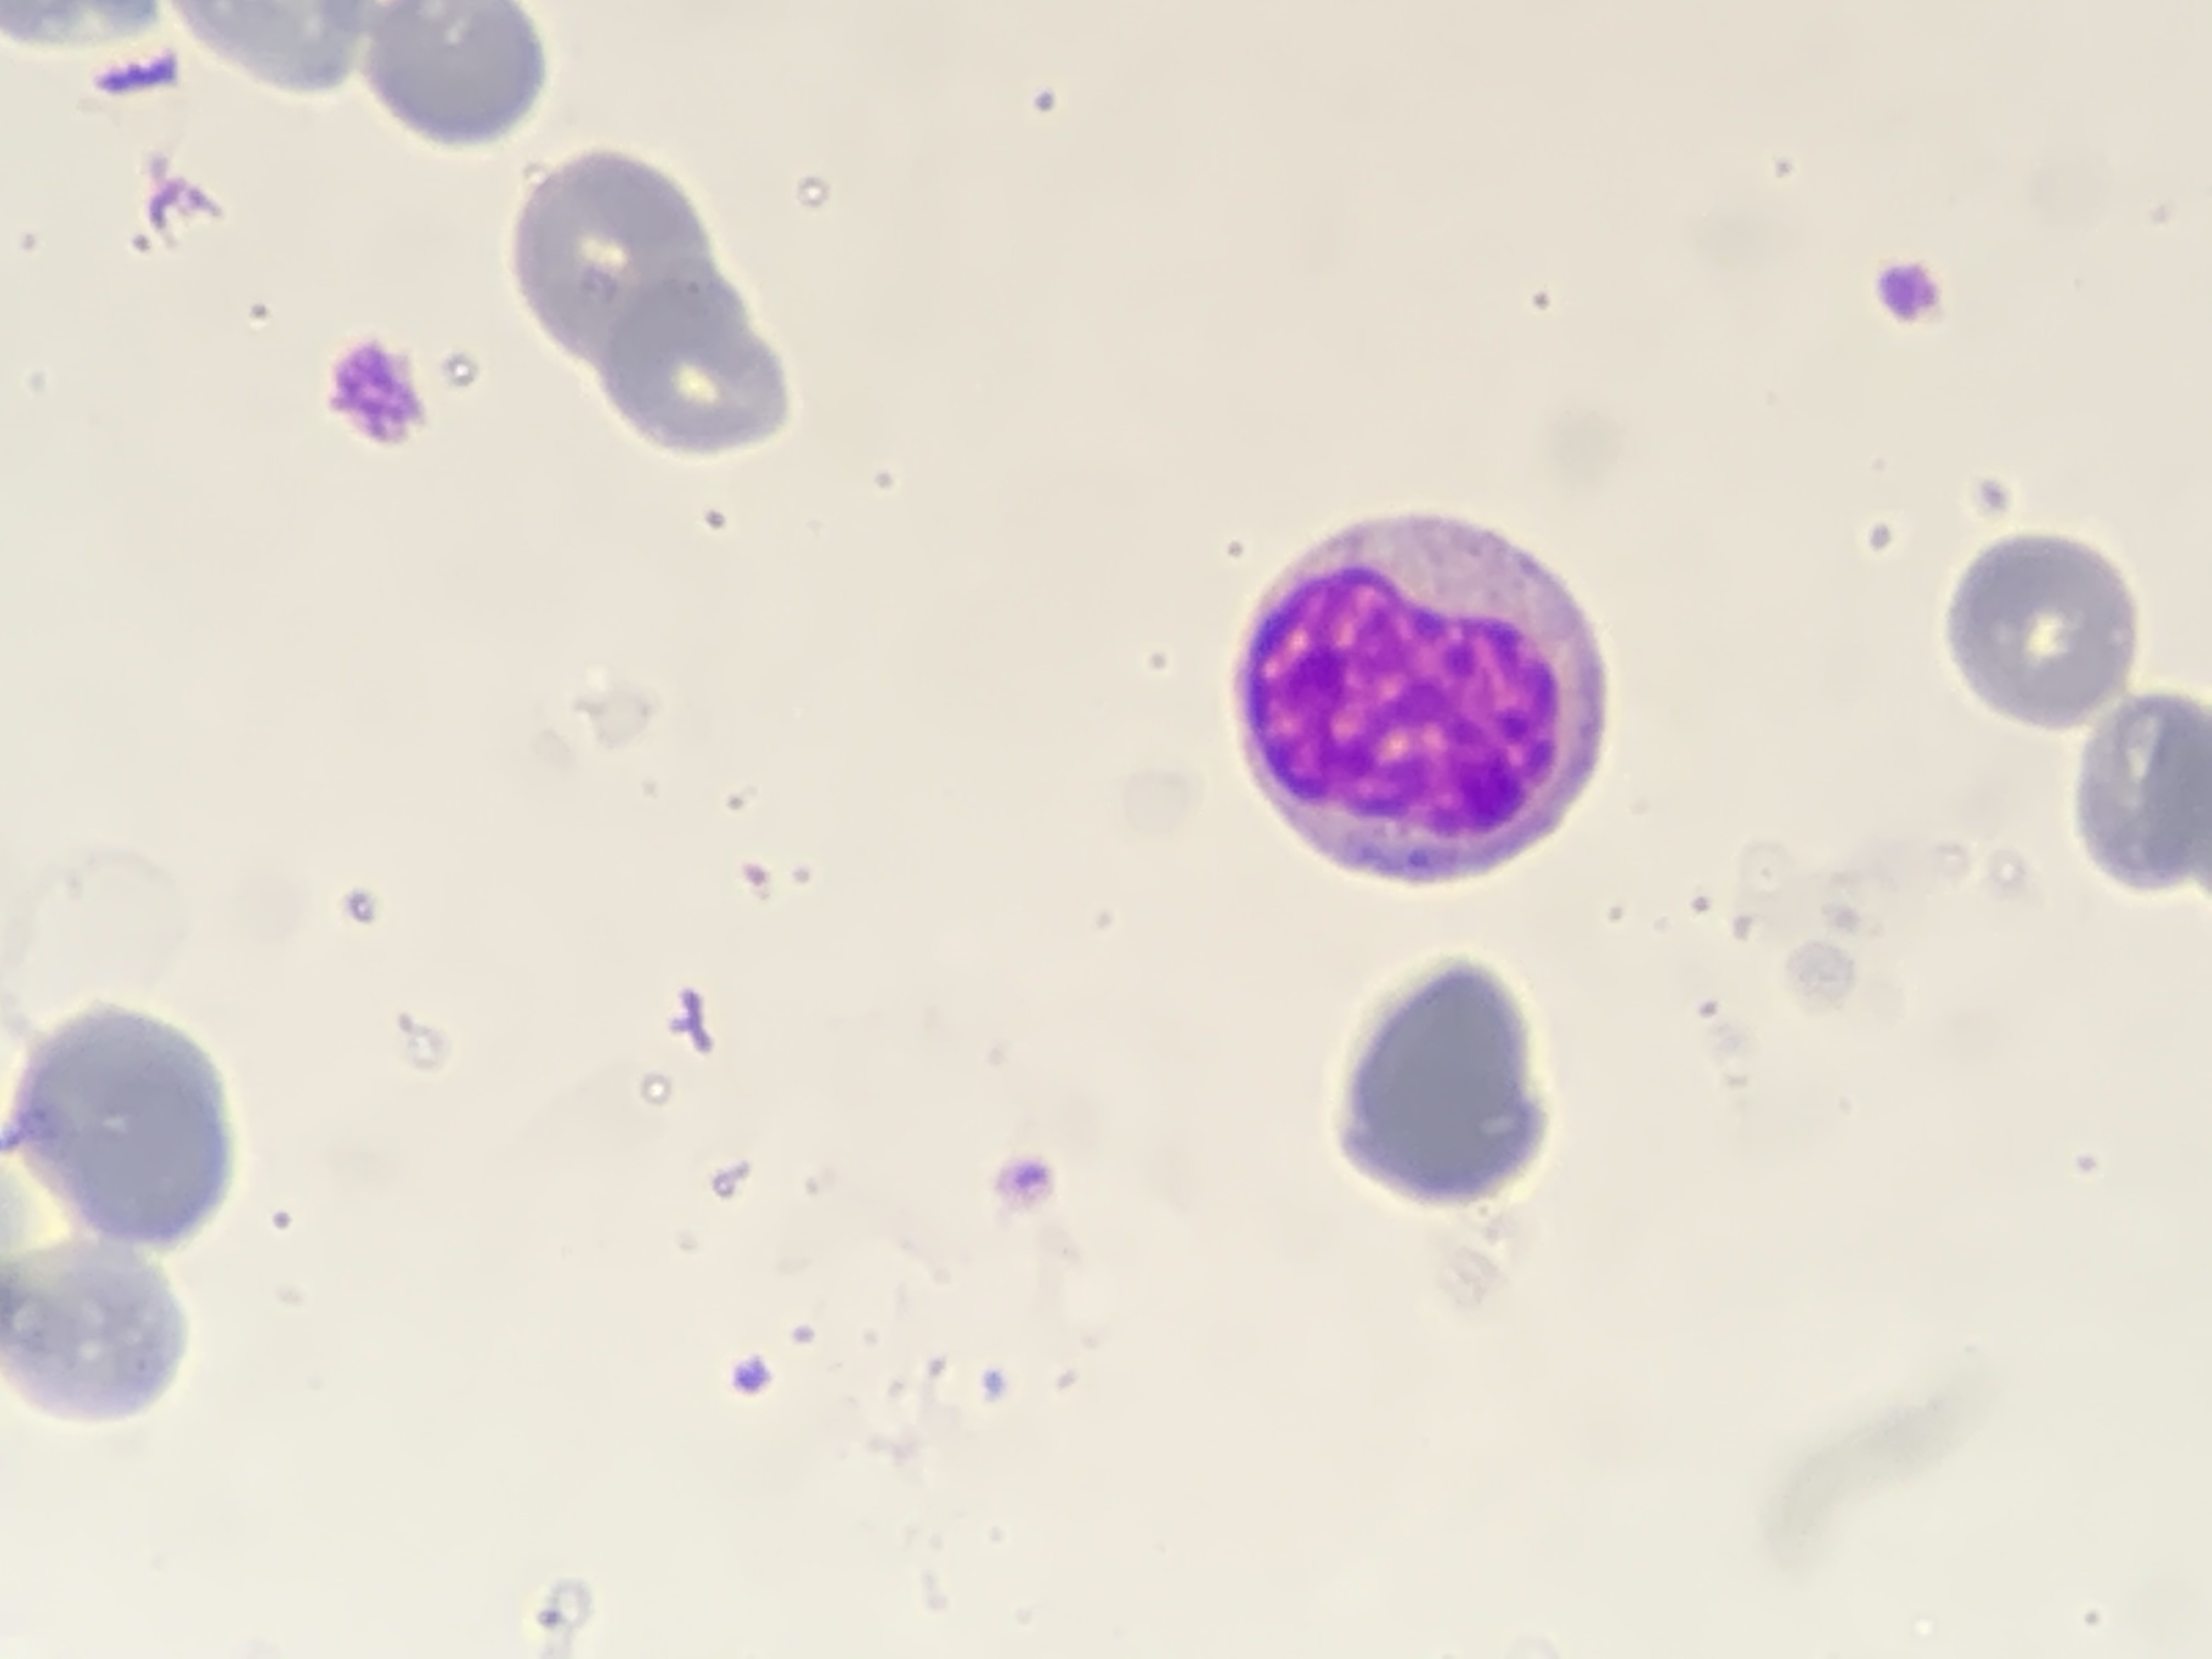
Cell type: METAMYELOCYTES